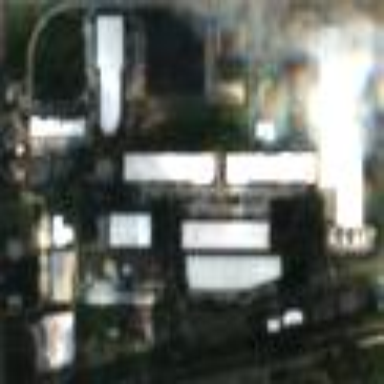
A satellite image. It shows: Industrial area.